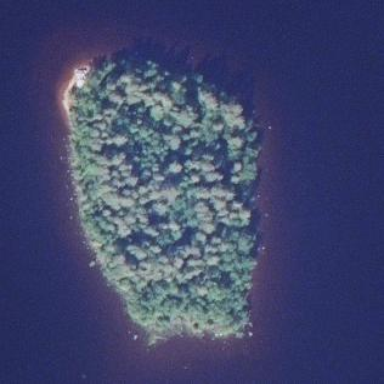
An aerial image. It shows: Islet.